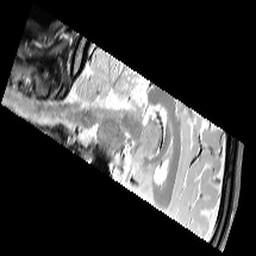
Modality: PDw
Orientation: sagittal
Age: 21
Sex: female
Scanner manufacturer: siemens
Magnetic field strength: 3 T
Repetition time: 6.49 s
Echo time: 0.016 s